Question: I have a form that represents a 'RewardModifier' table in our database. That 'RewardModifier' 'hasMany' 'RewardOption'.
My form is structured like this (image):

So, the 'RewardModifier' can have many elements on the page, each with many 'RewardOption' items.
The problem is, that users can delete sections of this form using Javascript, which essentially removes it from the DOM. When they do that, it breaks the security component, because the POST'ed fields do not match the token supplied when the page was generated.
Now, I have been using 'unlockedFields' to handle this before:
'''
$this->Security->disabledFields = array(
'PrjRewardModifier.reward_id',
'PrjRewardModifier.title',
'PrjRewardModifier.option_type',
'PrjRewardOption.description',
'PrjRewardOption.modifier',
'PrjRewardOption.amount'
);
'''
I know that 'disabledFields' is deprecated, but we are using that for the time being.
When I debug the posted form data in the 'SecurityComponent', I see the following:
'''
(int) 8 => 'PrjRewardModifier.0.reward_id',
(int) 9 => 'PrjRewardModifier.0.title',
(int) 10 => 'PrjRewardModifier.0.option_type',
(int) 11 => 'PrjRewardModifier.0.PrjRewardOption.0.description',
(int) 12 => 'PrjRewardModifier.0.PrjRewardOption.0.modifier',
(int) 13 => 'PrjRewardModifier.0.PrjRewardOption.0.amount'
'''
I need to know how to edit the data being passed to 'unlockedFields' so that it can disregard these fields that are keyed for hasMany relationships.
Thanks.
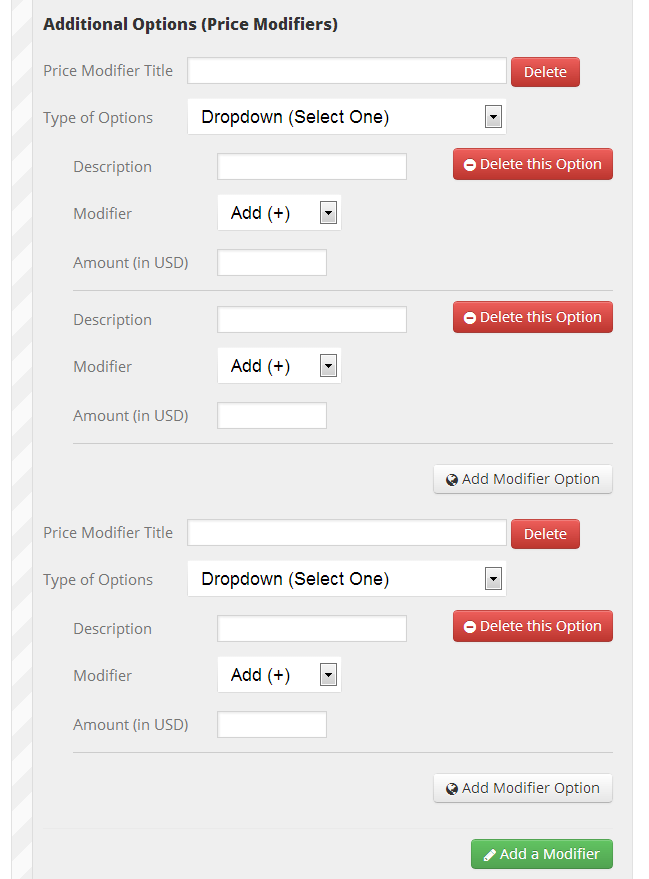
Answer: I had a similar problem. I found adding (the equivalent of) this to the RewardModifier controller did the trick:
'''
public function beforeFilter(){
$this->Security->unlockedFields = array('RewardOption');
}
'''